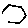
Label: hexagon